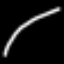
Label: line